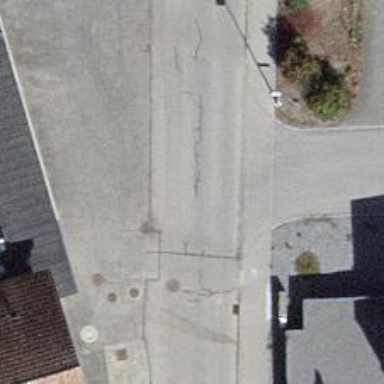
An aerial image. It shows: Tertiary road with asphalt surface.